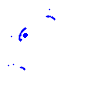
Particle: electron